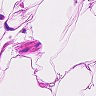
Metastatic tissue present: no